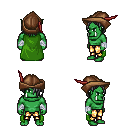
a pixel art fantasy rpg character, male body template, orc, green skin, green cape, gold greaves, gray bangs hairstyle, leather cap, white cloth bandages, four views (front, back, left, right), 2x2 character sprite sheet, small pixel art, hard edges, no anti-aliasing